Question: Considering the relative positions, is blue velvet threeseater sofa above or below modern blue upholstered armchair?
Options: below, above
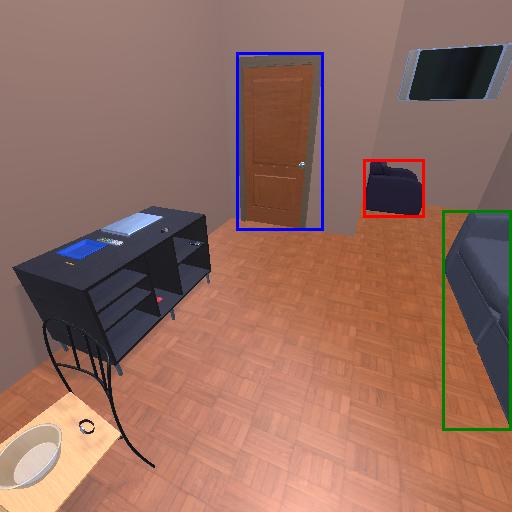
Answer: below